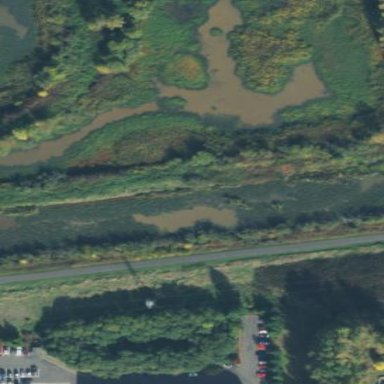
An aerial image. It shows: Pond that serves as stormwater treatment pond.